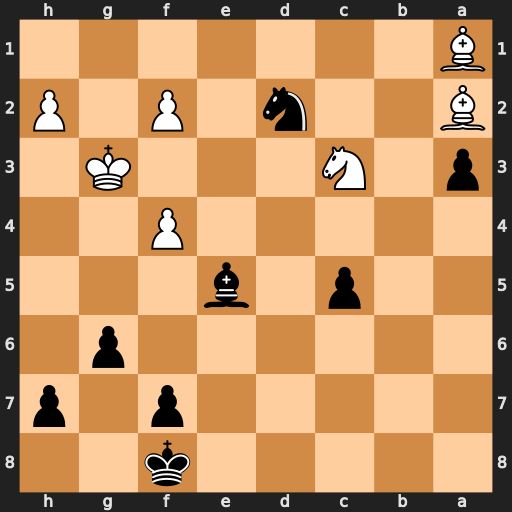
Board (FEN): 5k2/5p1p/6p1/2p1b3/5P2/p1N3K1/B2n1P1P/B7
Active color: b
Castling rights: -
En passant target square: -
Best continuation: Bxc3 Bxc3 Ne4+ Kf3 Nxc3